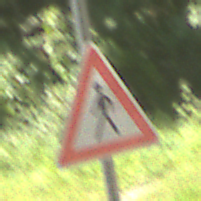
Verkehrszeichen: FussgaengerRechts
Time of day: Midday
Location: Outdoor (RoadRail)
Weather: Clear
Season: NotSpecified
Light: Natural